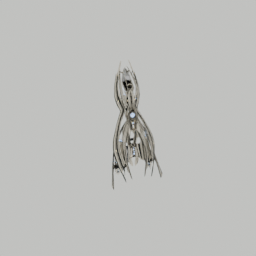
Label: mechanical